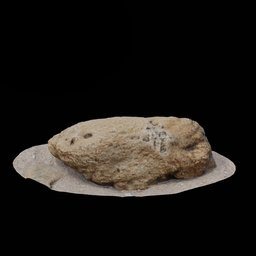
Label: nature